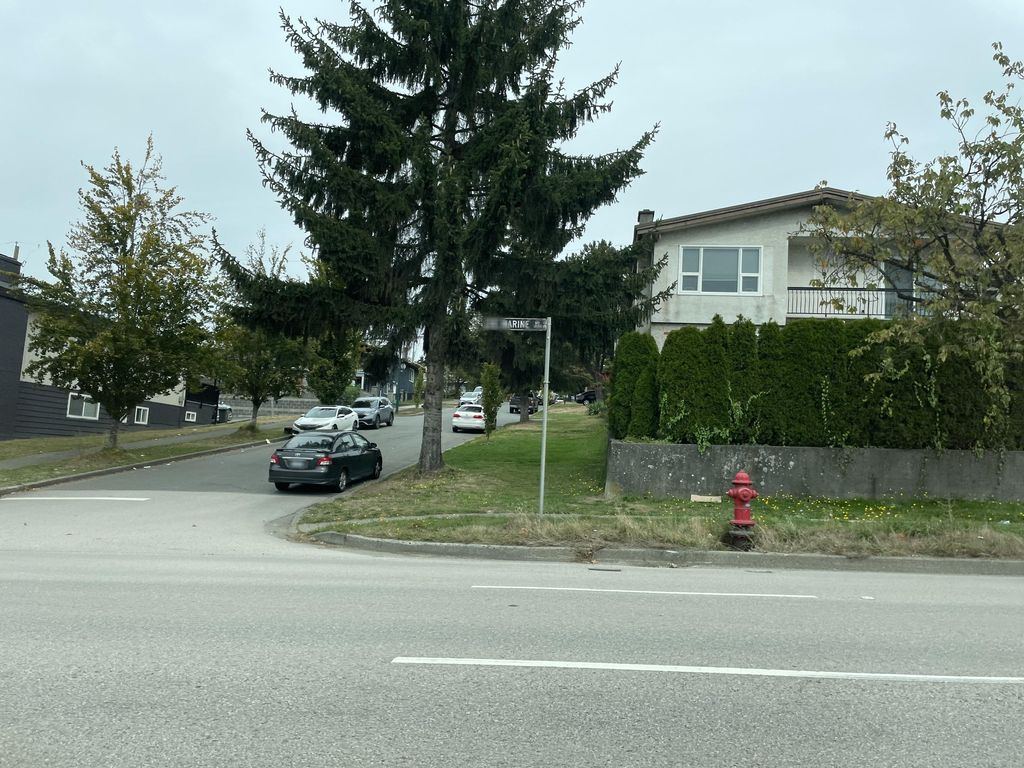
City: vancouver